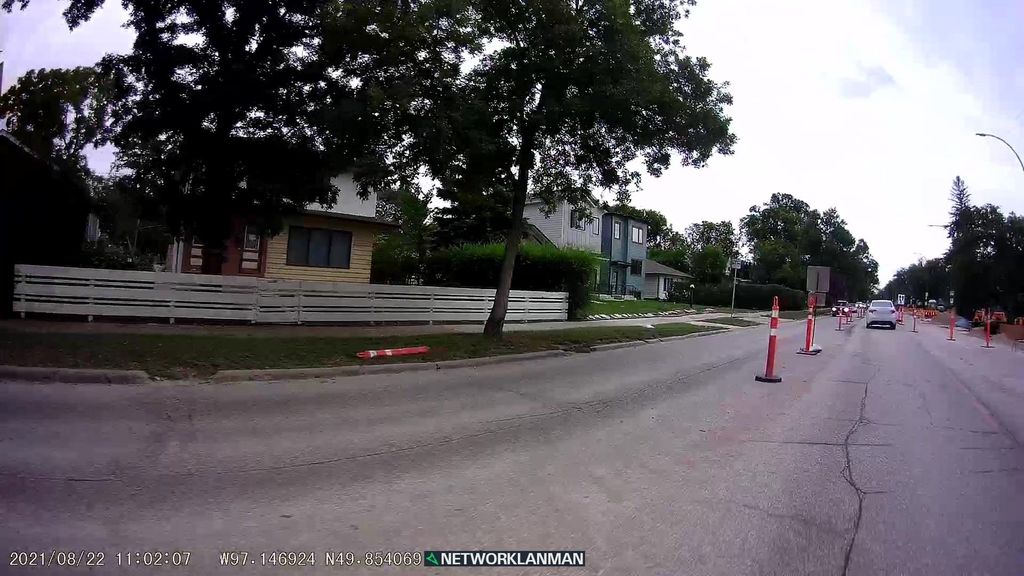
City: winnipeg